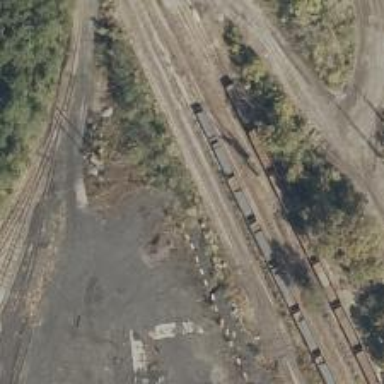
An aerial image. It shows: Disused railway spur line.